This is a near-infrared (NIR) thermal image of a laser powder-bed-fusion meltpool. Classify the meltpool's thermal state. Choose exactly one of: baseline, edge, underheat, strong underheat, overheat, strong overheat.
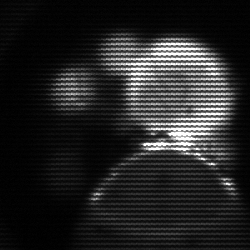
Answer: edge